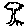
Label: tree